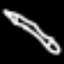
Label: pencil